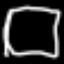
Label: square